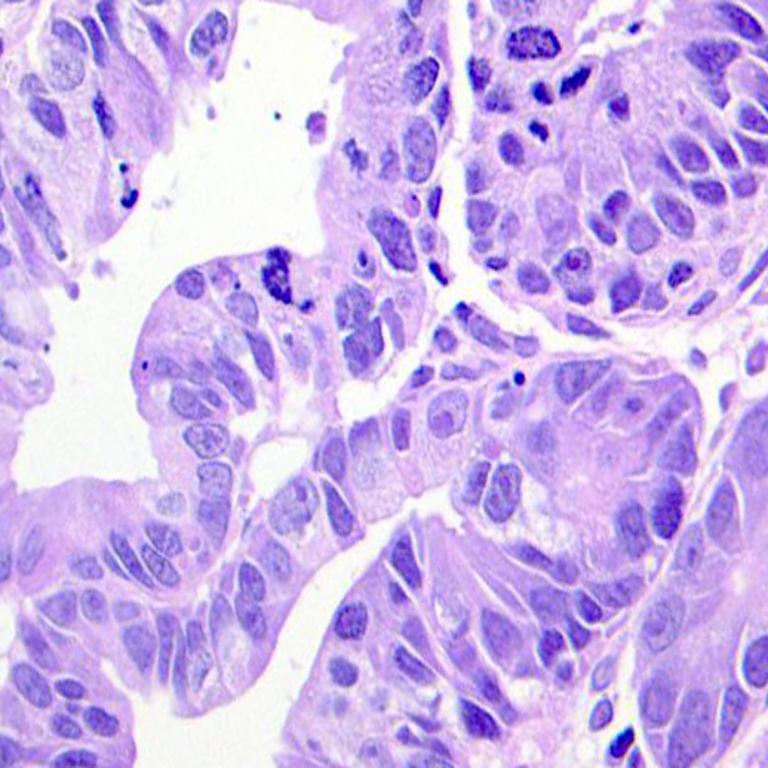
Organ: colon
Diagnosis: adenocarcinomas